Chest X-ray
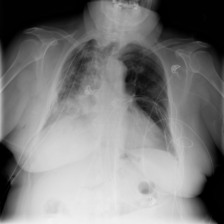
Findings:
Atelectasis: negative
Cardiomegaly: negative
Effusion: negative
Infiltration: negative
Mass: negative
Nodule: negative
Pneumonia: negative
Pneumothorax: positive
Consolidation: negative
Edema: negative
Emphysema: negative
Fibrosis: negative
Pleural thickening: negative
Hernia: negative